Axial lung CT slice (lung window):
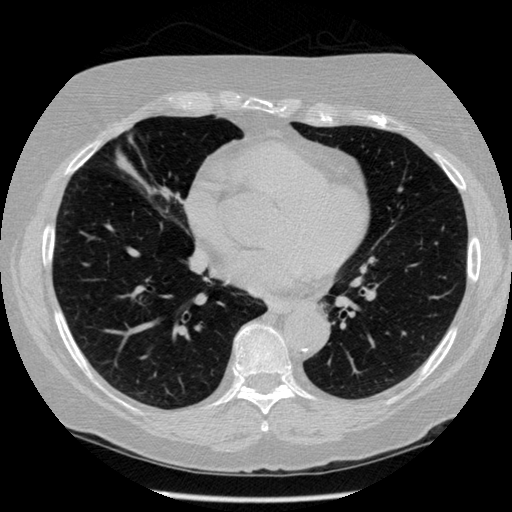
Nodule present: yes
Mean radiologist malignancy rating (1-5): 3